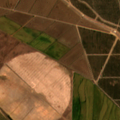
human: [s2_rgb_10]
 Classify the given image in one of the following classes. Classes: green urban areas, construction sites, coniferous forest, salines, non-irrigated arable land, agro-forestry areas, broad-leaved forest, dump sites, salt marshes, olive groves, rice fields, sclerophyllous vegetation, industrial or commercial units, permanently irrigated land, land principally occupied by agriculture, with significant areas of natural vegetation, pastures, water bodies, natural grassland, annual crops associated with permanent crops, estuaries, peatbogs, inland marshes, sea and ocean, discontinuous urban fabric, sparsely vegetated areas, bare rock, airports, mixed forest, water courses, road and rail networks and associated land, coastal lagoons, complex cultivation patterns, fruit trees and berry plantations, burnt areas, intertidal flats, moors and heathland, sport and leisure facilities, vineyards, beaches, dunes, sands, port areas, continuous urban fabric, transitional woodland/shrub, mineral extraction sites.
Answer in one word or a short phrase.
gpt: permanently irrigated land, rice fields, olive groves